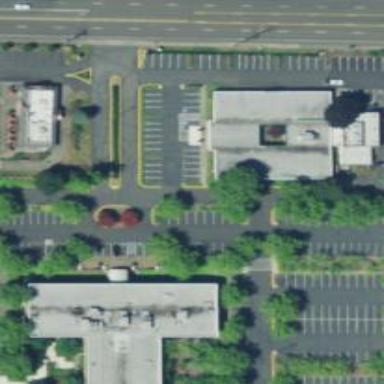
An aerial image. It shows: Parking space.